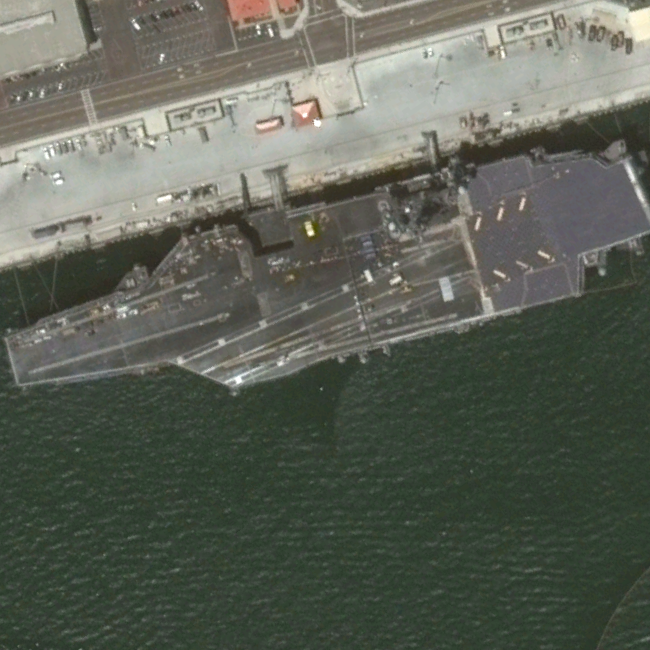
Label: aircraft_carrier